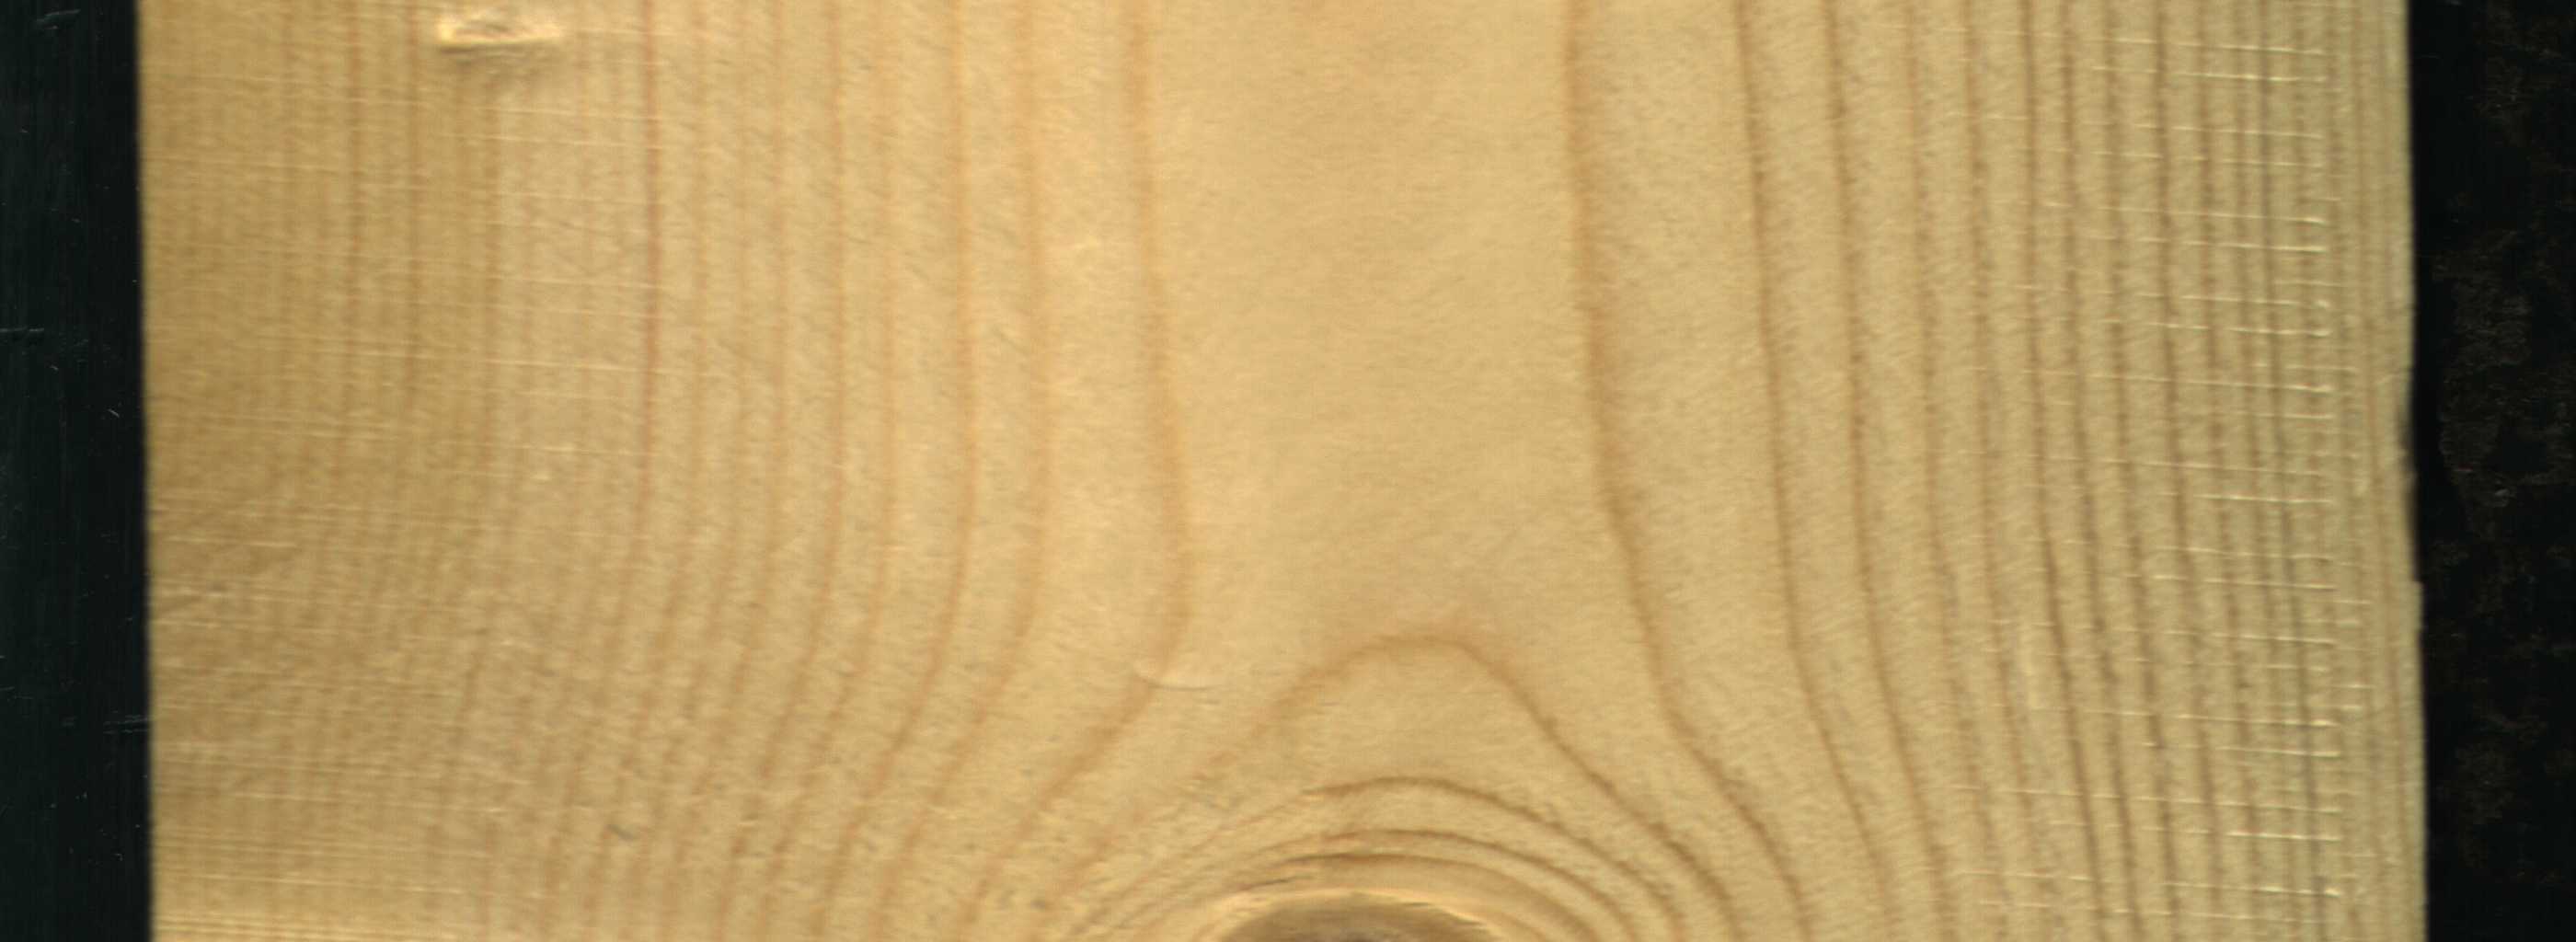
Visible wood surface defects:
Live_Knot